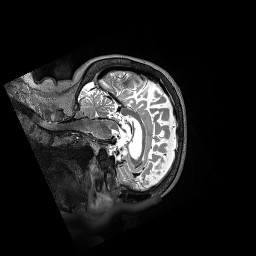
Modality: T2w
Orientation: sagittal
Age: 82
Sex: male